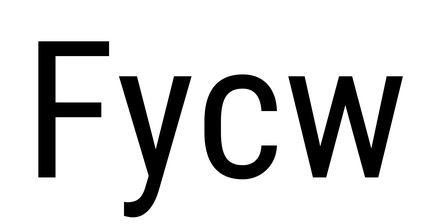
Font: Roboto_Condensed_Regular